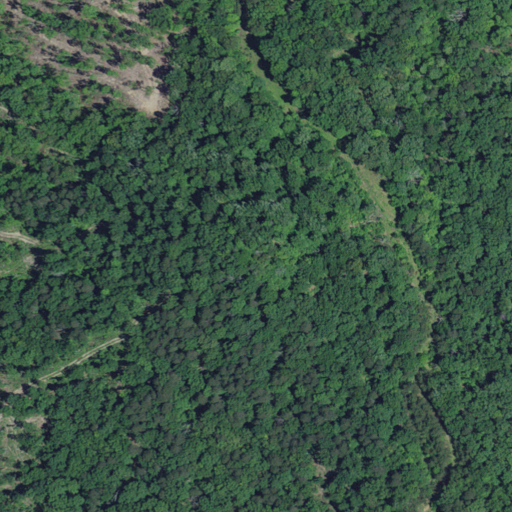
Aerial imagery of mountain in Kentucky named Bolton Knob containing deciduous forest, evergreen forest, mixed forest, and shrub